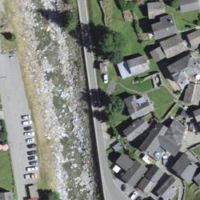
EUNIS habitat code: 54
Species observed at this site:
Passer domesticus